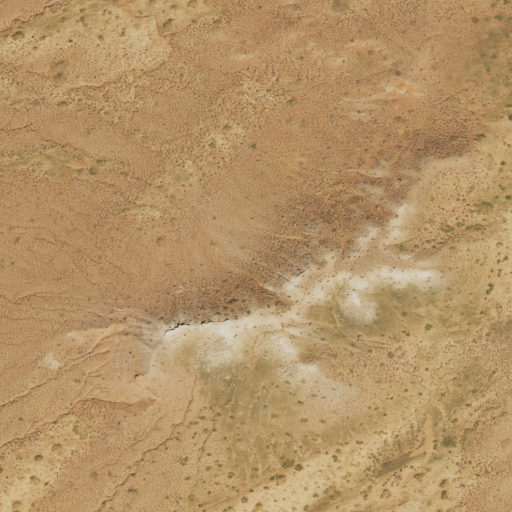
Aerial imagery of mountain in Utah named Whitbeck Knoll containing shrub and barren land